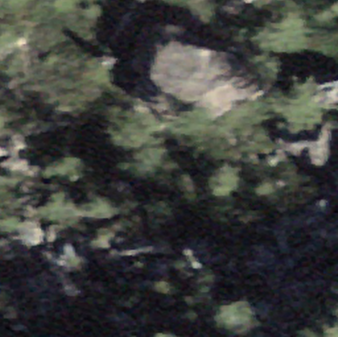
Label: bouldering_area